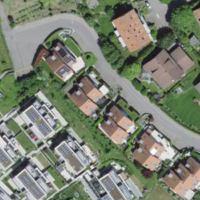
EUNIS habitat code: 55
Species observed at this site:
Lonicera acuminata